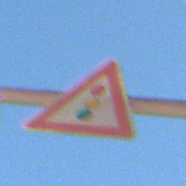
Verkehrszeichen: Lichtzeichenanlage
Umgebung: Outdoor, Nature
Tageszeit: MorningAfternoon
Wetter: Clear
Licht: Natural
Jahreszeit: Summer
Kontrast: HighContrast